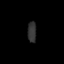
Tissue: skin
Cell type: Epithelial cells
Senescence score: 0.274
Nuclear area (px): 177
Mean DAPI intensity: 50.13